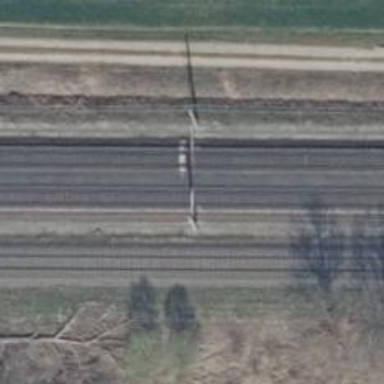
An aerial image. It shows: Milestone along the railway track with catenary mast.